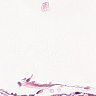
Metastatic tissue present: no